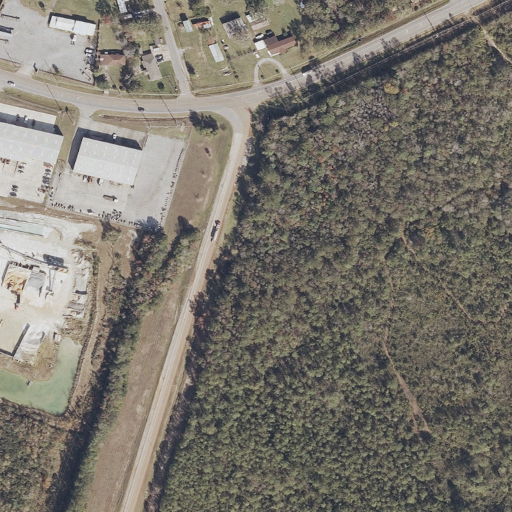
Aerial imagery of island in Alabama named Hollingers Island containing woody wetlands, low intensity development, medium intensity development, open development, high intensity development, barren land, herbaceous wetlands, and grassland